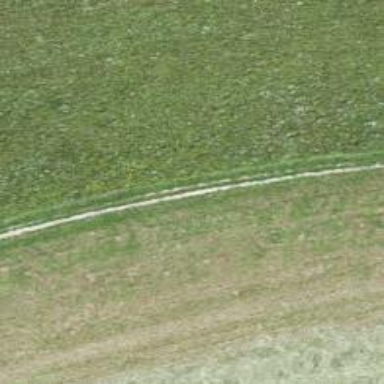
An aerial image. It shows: Ground path.